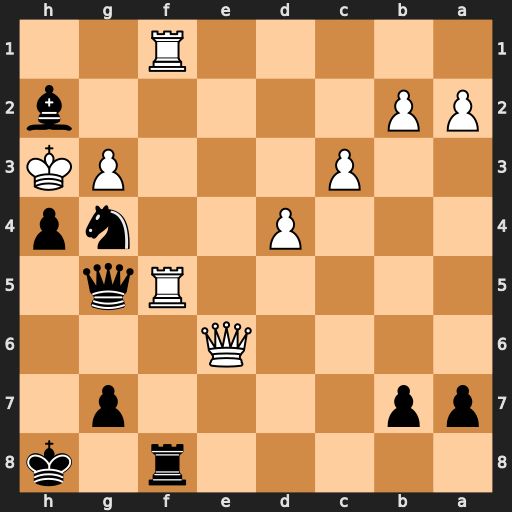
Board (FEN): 5r1k/pp4p1/4Q3/5Rq1/3P2np/2P3PK/PP5b/5R2
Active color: b
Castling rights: -
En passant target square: -
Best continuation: Nf2+ R1xf2 Qxg3#